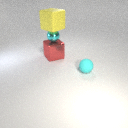
large yellow rubber cube above large red metal cube